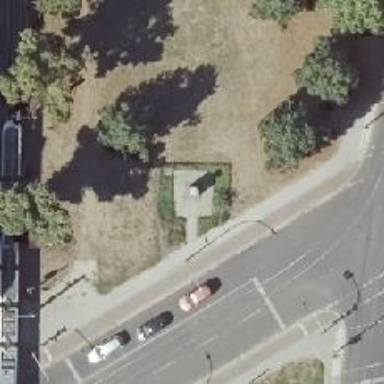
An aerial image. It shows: War memorial steeped in history.